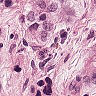
Metastatic tissue present: yes